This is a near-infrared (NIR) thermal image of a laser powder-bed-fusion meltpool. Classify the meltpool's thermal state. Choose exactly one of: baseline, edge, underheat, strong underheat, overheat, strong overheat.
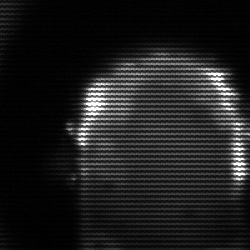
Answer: baseline